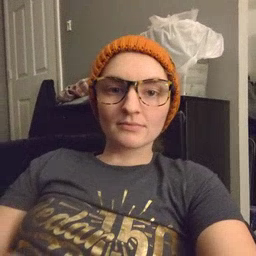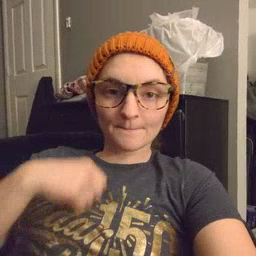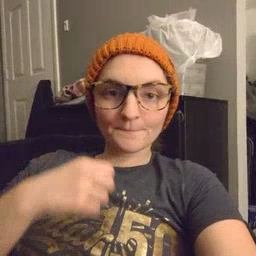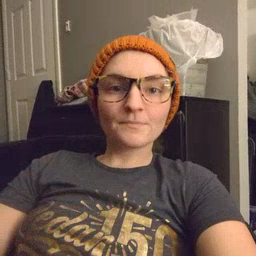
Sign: zipper